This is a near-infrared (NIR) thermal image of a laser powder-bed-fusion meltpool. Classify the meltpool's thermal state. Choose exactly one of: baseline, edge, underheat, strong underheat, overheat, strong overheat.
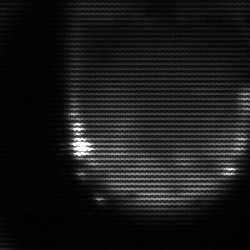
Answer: edge